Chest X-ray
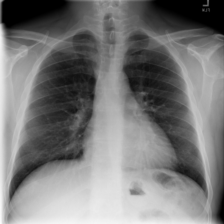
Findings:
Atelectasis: negative
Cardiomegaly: negative
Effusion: negative
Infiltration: negative
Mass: negative
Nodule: negative
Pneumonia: negative
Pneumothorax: negative
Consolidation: negative
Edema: negative
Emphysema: negative
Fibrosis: negative
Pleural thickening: negative
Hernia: negative